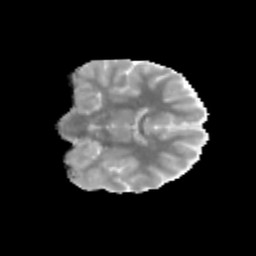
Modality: MD
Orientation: coronal
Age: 9
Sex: male
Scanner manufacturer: siemens
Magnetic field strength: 3 T
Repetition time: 3.8 s
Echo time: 0.07 s